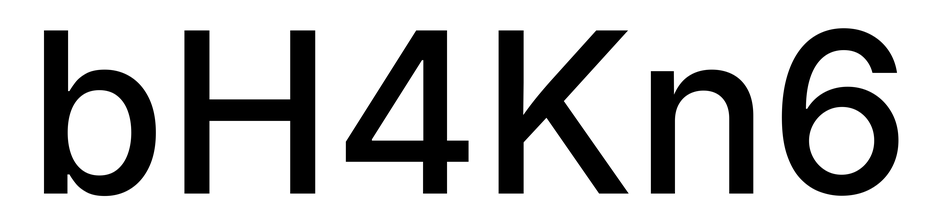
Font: Inter_Medium